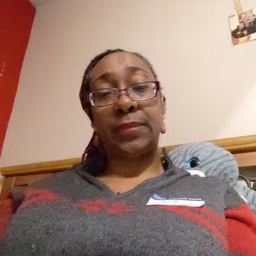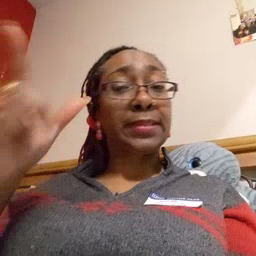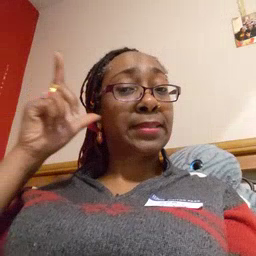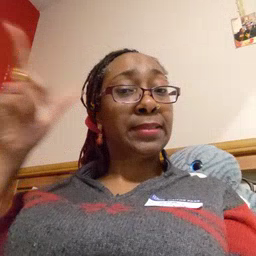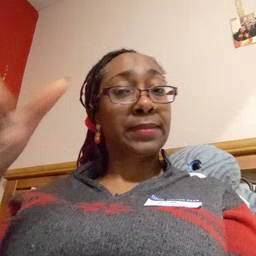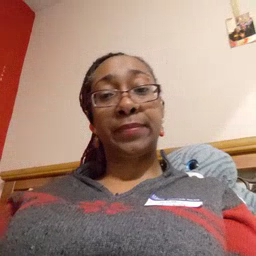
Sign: listen